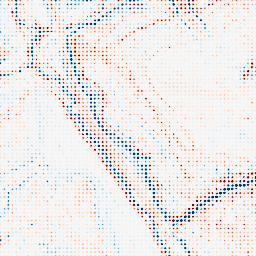
Category: edge_preserving
Decomposition family: bilateral
Decomposition parameters: d: 15
sigma_color: 75
sigma_space: 150
Upsampling method: sinc_blackman
Upsampling parameters: scale: 8
kernel_size: 4
Upsampling scale: 8